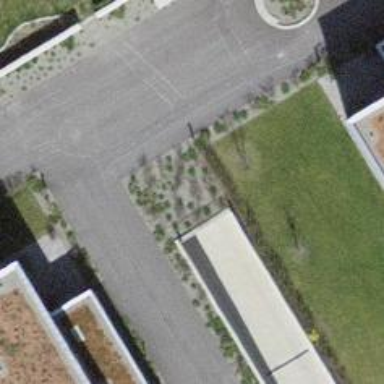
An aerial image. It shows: Parking entrance.